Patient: sex F, age 58
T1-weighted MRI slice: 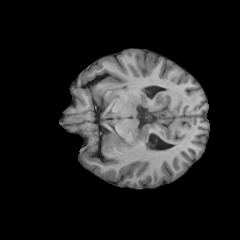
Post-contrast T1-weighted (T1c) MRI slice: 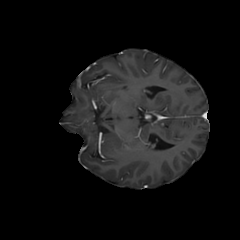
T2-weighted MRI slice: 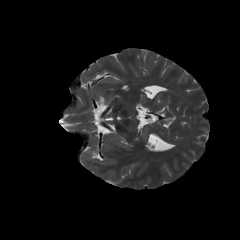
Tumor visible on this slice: no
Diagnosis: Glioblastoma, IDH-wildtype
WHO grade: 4